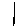
Label: line